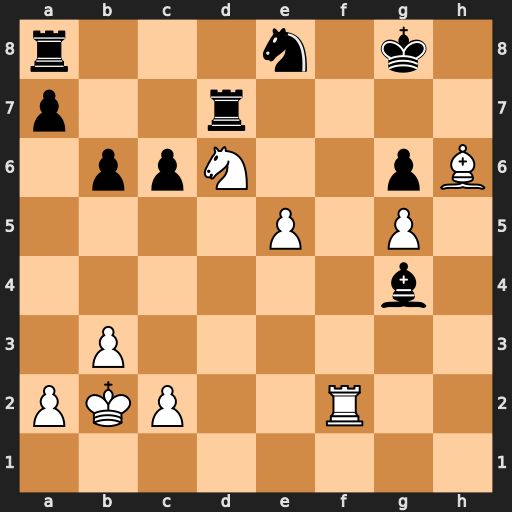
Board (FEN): r3n1k1/p2r4/1ppN2pB/4P1P1/6b1/1P6/PKP2R2/8
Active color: w
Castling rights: -
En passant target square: -
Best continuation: Rf8+ Kh7 Nxe8 Rxe8 Rxe8